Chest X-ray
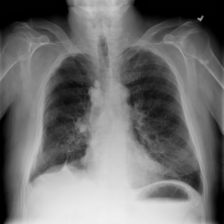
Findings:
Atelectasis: positive
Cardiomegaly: negative
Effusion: negative
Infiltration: positive
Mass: negative
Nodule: negative
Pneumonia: negative
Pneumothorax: negative
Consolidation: negative
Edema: negative
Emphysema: negative
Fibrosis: negative
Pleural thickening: negative
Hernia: negative